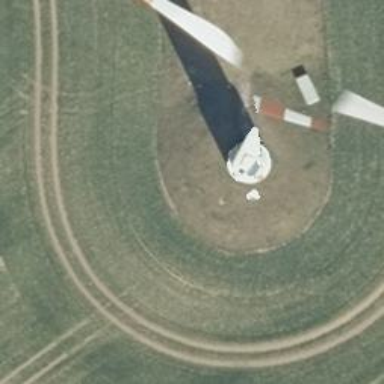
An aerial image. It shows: Wind power generator with horizontal axis wind turbine manufactured by Vestas.